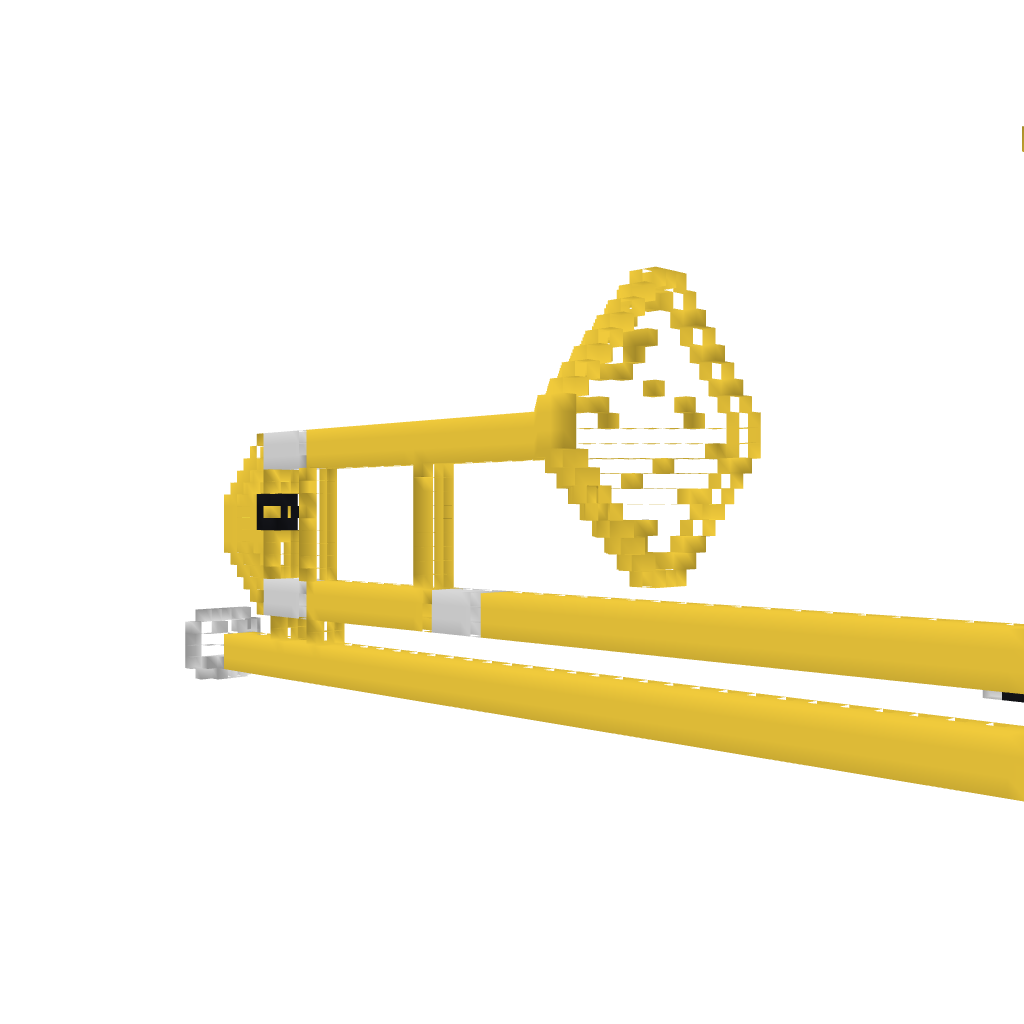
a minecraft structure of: Trombone - By Cybersneeze